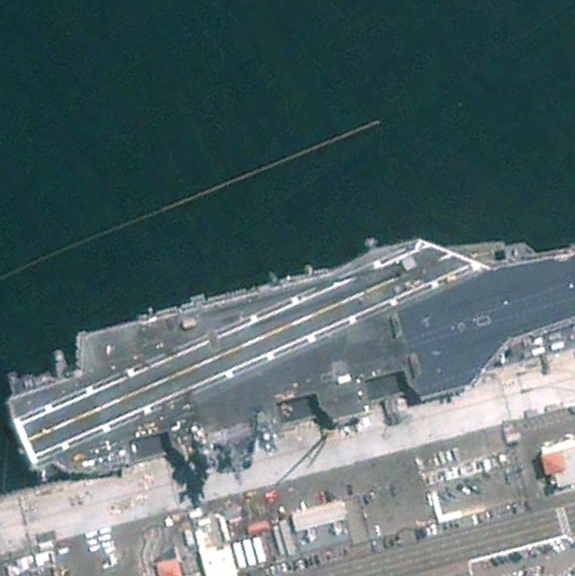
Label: aircraft_carrier